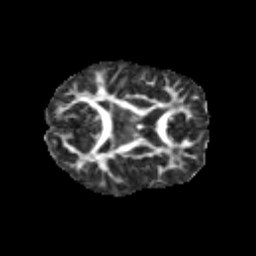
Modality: FA
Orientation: axial
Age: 9
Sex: female
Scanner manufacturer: siemens
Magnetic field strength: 3 T
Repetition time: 3.8 s
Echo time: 0.07 s